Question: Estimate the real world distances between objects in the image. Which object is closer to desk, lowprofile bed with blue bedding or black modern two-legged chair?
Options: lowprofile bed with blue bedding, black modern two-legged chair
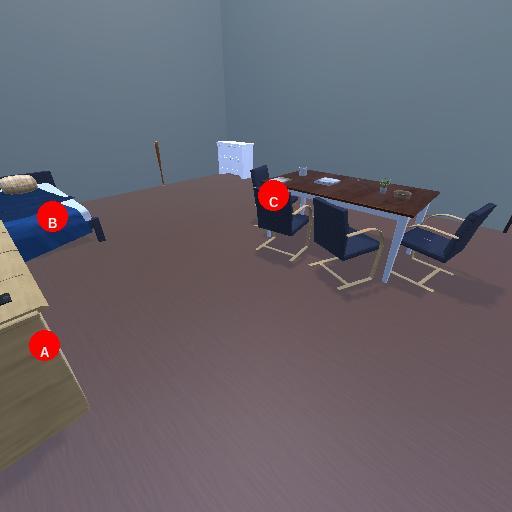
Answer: lowprofile bed with blue bedding